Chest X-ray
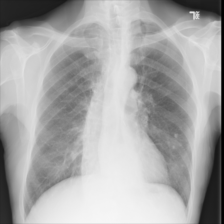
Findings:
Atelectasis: positive
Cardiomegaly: negative
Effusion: negative
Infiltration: negative
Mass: negative
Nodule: negative
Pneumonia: negative
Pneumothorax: negative
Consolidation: negative
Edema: negative
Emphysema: negative
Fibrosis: negative
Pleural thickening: negative
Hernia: negative